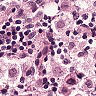
Metastatic tissue present: no